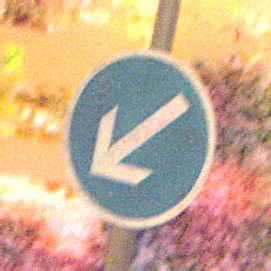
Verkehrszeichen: VorgeschriebeneVorbeifahrtLinks
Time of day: Night
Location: Outdoor (Nature)
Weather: Clear
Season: NotSpecified
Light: Natural